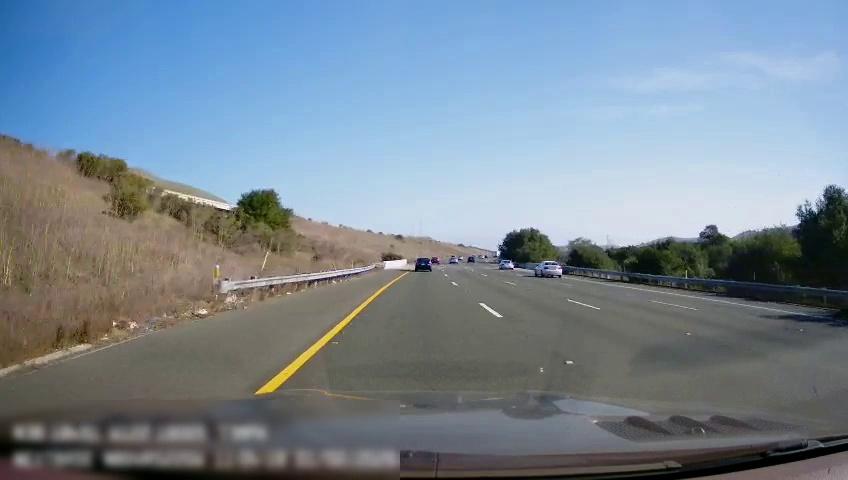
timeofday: Day
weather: Sunny
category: Drivable Space
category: Vehicles | Car
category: Vehicles | Car
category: Vehicles | Car
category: Vehicles | Car
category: Lanes | Alternate Lane
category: Lanes | Alternate Lane
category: Lanes | Alternate Lane
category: Lanes | Current Lane
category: Lanes | Alternate Lane